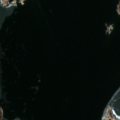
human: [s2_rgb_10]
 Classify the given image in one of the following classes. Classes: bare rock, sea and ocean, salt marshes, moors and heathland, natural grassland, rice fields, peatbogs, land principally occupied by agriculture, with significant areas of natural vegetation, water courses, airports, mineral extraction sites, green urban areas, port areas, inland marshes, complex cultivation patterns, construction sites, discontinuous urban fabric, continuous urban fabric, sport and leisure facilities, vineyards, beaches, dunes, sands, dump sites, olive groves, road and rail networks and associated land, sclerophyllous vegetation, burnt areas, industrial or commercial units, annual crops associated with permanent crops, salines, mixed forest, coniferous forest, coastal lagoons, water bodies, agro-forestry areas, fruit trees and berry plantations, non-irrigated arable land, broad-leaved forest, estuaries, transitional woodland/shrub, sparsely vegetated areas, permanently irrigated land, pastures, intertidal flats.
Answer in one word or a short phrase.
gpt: sea and ocean